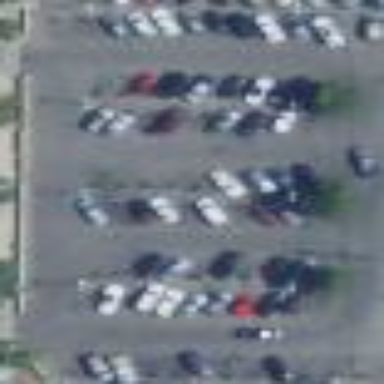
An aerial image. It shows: Parking area with asphalt surface.